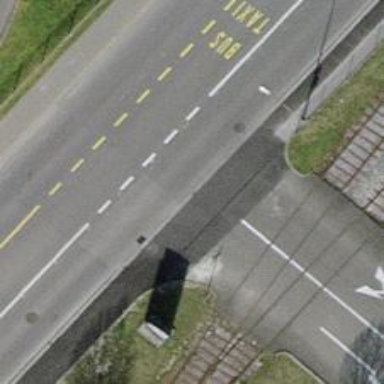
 accompanied by sidewalks on both sides with asphalt surfacing."